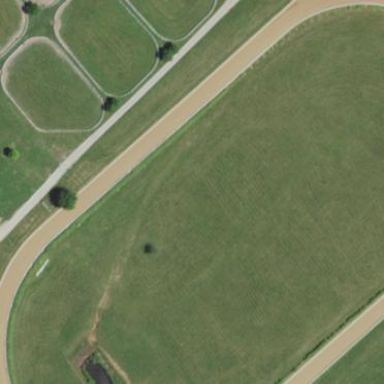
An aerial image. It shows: Horse racing track for leisure and sport activities.